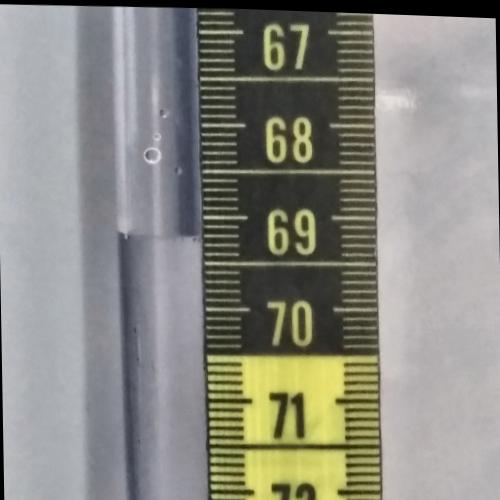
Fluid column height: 69.2 cm